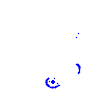
Particle: proton